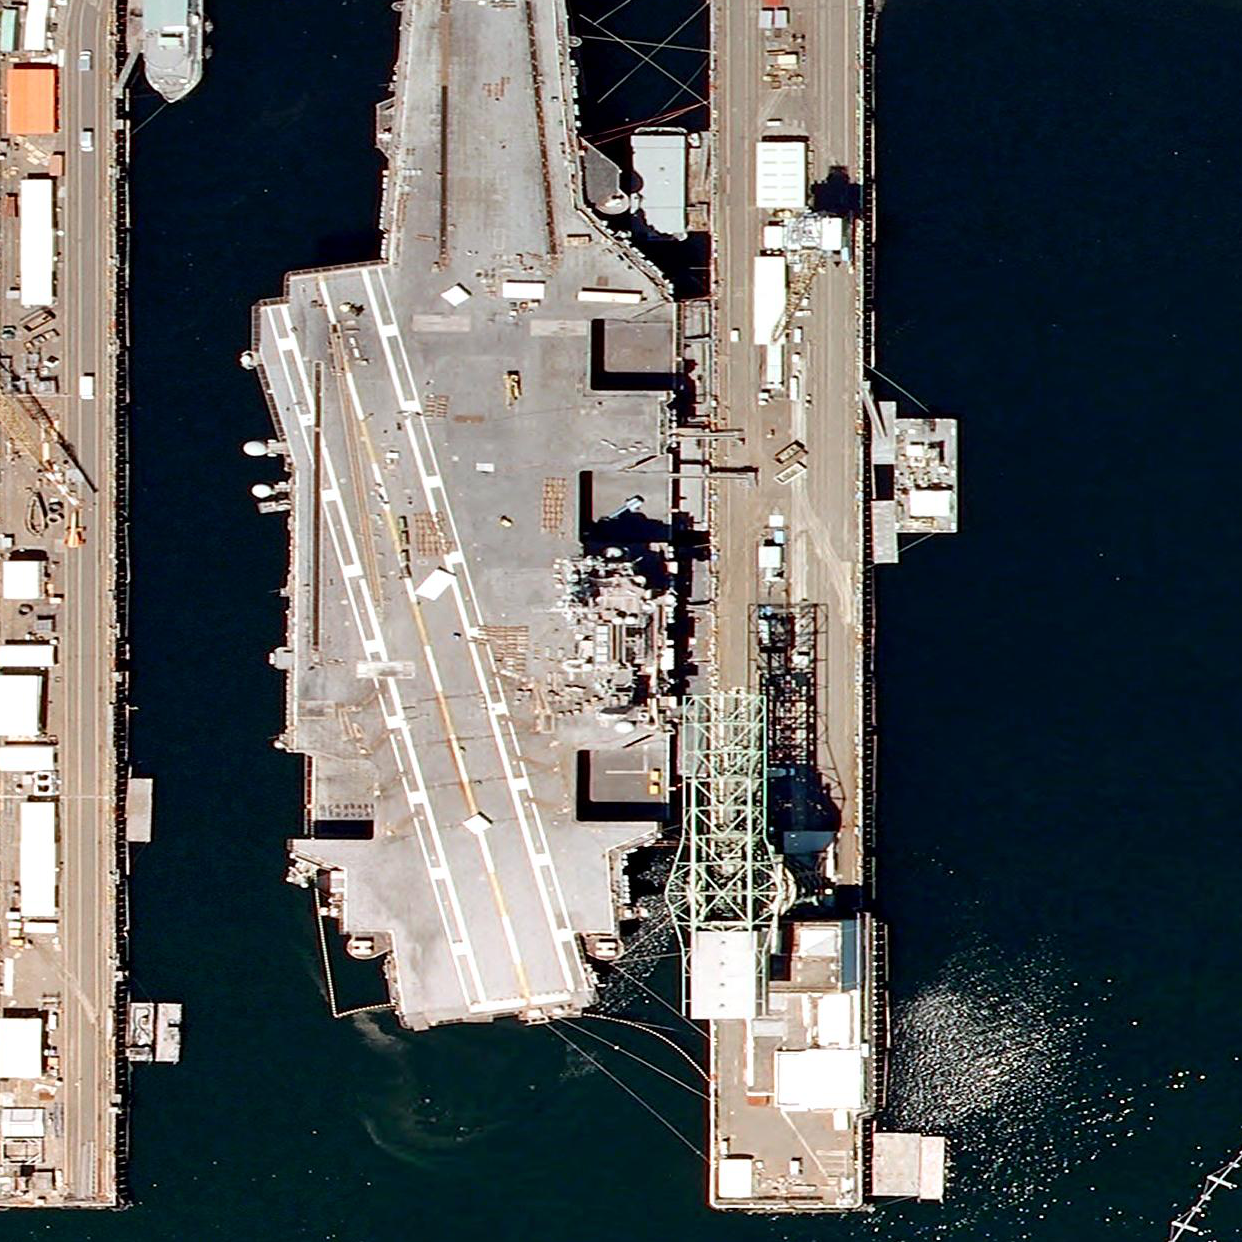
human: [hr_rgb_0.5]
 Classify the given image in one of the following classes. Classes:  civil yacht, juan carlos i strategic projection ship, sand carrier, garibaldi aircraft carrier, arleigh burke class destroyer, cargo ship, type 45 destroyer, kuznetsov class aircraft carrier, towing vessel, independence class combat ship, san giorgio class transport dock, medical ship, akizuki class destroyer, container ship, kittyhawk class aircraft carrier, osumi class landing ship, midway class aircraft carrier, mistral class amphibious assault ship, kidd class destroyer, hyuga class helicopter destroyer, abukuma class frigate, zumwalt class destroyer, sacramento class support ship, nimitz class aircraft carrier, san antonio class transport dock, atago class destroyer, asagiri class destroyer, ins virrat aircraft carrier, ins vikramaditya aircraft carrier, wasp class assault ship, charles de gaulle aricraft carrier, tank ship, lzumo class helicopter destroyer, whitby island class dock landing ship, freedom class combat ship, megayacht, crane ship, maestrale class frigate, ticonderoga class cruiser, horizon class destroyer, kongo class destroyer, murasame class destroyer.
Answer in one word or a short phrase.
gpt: KittyHawk class aircraft carrier